Question: HelloI'm actually stuck with utilisation of OpenCV 2.4.2 and QT.
I can compile my project, but when i run it through QT, i've not the good windws.
I run QTCreator last version under Windows
Here what i did to use OpenCV 2.4.2 with QT :
1. Download OpenCV and extract it to C:/
2. Install MinGW and add path variable
3. Modify my .pro file like this : TEMPLATE = app CONFIG += console CONFIG -= qt INCLUDEPATH = C:\Users\Erowlin\Desktop\OpenCv_QT\opencv\include LIBS = -LC:\Users\Erowlin\Desktop\OpenCv_QT\opencv\lib -l opencv_core242 -l opencv_highgui242 SOURCES += main.cpp
I actually can compile with no error, but when i run my program, i got this Window :
When i execute my program manually, i've no problem, everything work like a charm.
Someone already got the same problem?
Thank you
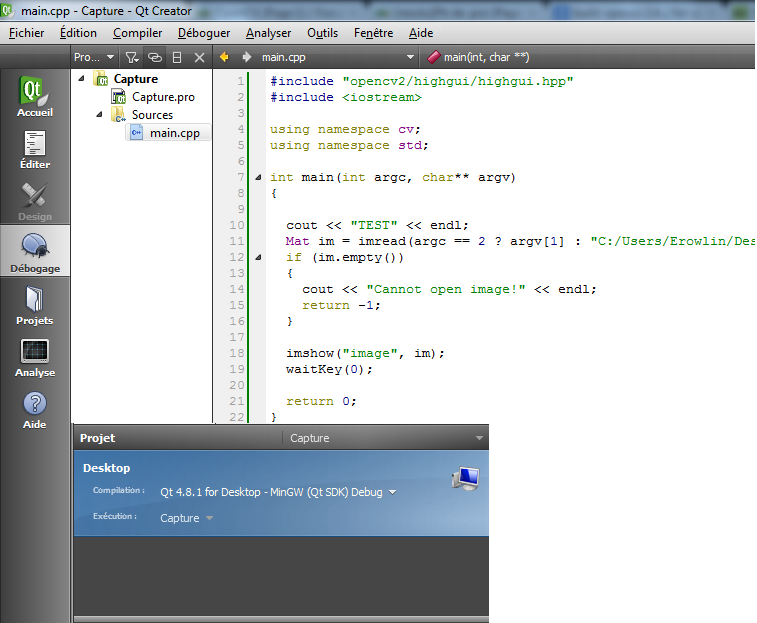
Answer: this is how your .pro file looks like....
'''
INCLUDEPATH += C:\Users\Erowlin\Desktop\OpenCv_QT\opencv\build\include
LIBS +=-LC:\Users\Erowlin\Desktop\OpenCv_QT\opencv\build\x86\mingw\lib\
-lopencv_core242\
-lopencv_highgui242\
-lopencv_imgproc242\
-lopencv_video242\
'''
and your system variable named path should have
1. C:\Users\Erowlin\Desktop\OpenCv_QT\opencv\build\x86\vc9\bin (if you have Qt 4.8.1 for desktop MSVC2008 (QtSDK) Debug as your target)
2. C:\Users\Erowlin\Desktop\OpenCv_QT\opencv\build\x86\mingw\bin (if your target is based on Qt MinGW x86 )
3. C:\Users\Erowlin\Desktop\OpenCv_QT\opencv\build\common\tbb\ia32\vc9(mingw) (i have added this coz it was showing some weird errors...u can try it)
after editing the path variable close the Qt ide/application and restart it for the system variable change to get reflected..
try to get the opencv 2.4.2 from <URL>...use the already built libraries and dll or use CMAKE to build from scratch...i also faced problem reading image using the cv::Mat format with imread and imshow ...but downloading the opencv2.4.2 from the opencv.org solved the problem...if still not solved then try linking the debug libraries like opencv_core242d.lib...it mite solve the problem..